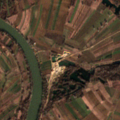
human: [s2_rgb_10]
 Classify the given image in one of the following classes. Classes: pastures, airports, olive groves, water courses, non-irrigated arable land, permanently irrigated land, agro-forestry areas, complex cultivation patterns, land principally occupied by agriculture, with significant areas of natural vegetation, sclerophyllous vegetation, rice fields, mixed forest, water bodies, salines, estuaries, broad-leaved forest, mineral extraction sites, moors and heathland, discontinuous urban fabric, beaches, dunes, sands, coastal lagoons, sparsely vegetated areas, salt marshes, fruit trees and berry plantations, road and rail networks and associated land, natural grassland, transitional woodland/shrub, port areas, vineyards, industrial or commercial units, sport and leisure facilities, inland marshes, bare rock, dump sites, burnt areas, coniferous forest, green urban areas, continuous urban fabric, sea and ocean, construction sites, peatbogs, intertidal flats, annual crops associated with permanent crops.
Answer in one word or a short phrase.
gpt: non-irrigated arable land, broad-leaved forest, inland marshes, water courses